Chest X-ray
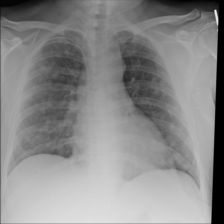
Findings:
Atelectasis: negative
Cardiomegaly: negative
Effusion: negative
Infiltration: negative
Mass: negative
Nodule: positive
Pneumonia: negative
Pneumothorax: negative
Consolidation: negative
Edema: negative
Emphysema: negative
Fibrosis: negative
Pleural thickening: negative
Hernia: negative